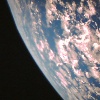
Label: cloud